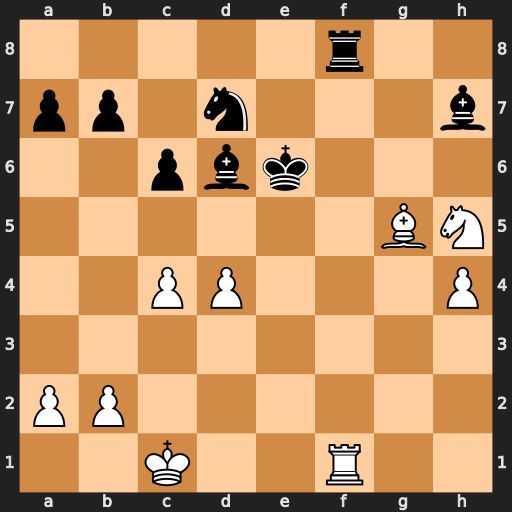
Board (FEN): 5r2/pp1n3b/2pbk3/6BN/2PP3P/8/PP6/2K2R2
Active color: w
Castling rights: -
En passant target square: -
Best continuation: Ng7#